Interaction volume radius: 10 \u00c5
Interaction volume height: 15 \u00c5
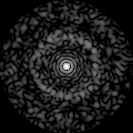
Disorder parameter: 0.8147